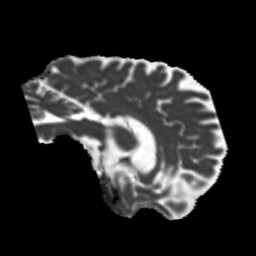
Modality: MD
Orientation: sagittal
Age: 58
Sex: male
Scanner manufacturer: siemens
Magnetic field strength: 3 T
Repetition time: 5.25 s
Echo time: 0.08 s